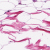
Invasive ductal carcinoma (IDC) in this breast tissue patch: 0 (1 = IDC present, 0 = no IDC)